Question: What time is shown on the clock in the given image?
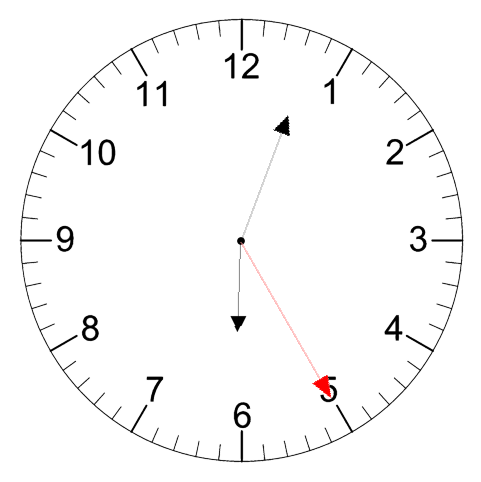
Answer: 06:03:25